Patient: sex F, age 41
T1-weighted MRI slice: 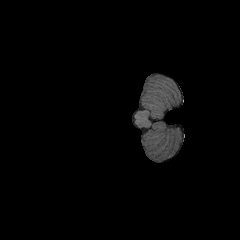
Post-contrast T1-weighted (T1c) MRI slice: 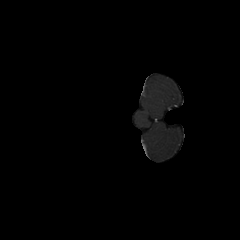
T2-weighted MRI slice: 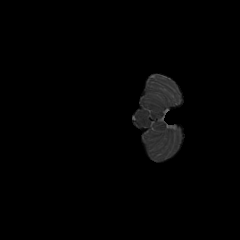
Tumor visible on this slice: no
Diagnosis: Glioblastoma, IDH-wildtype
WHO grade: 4